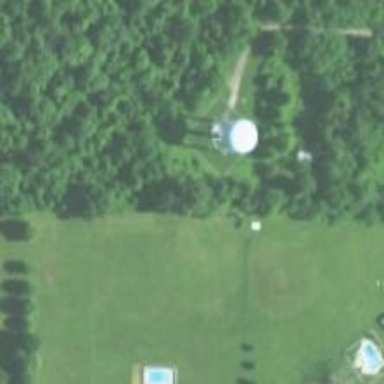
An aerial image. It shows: Water tower that is man-made.